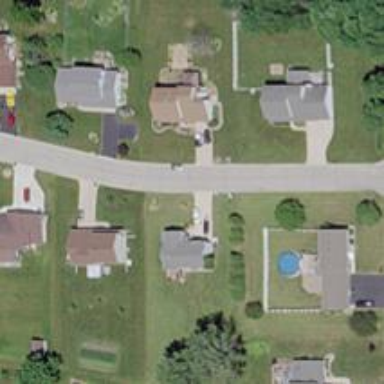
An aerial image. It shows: Residential road.